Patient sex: M
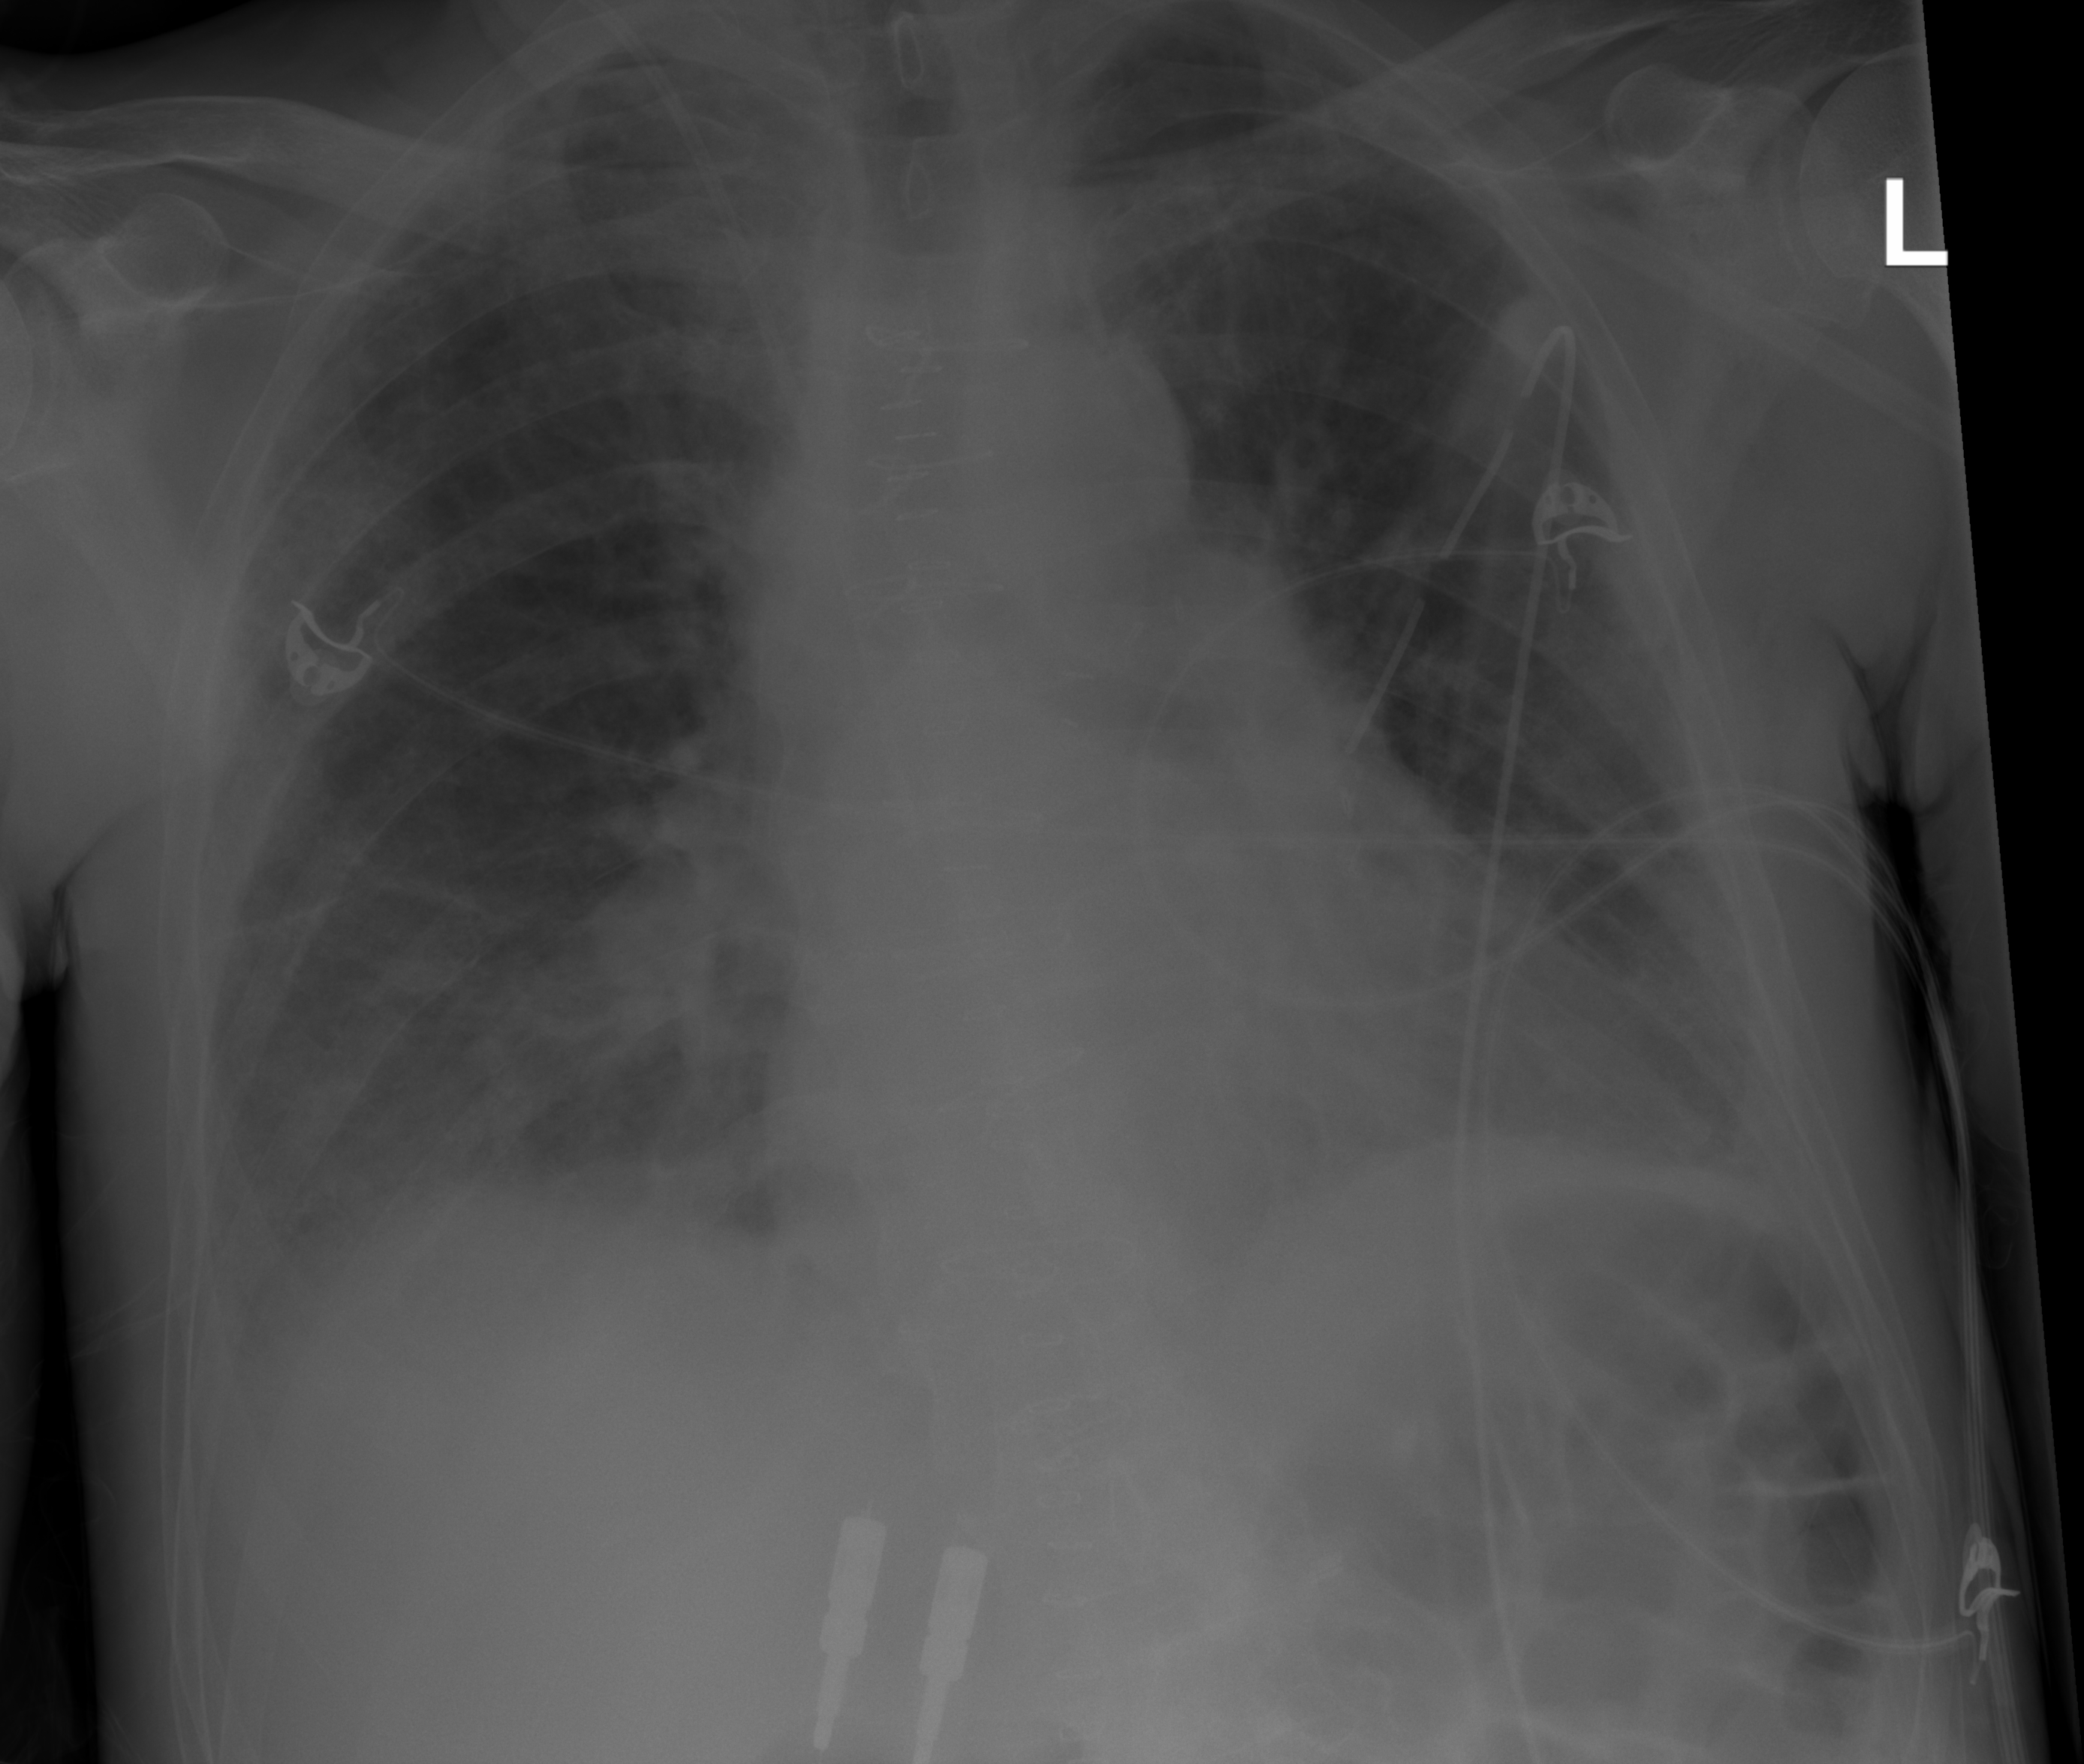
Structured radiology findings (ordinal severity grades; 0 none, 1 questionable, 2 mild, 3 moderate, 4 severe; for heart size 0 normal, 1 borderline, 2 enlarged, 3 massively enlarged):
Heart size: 0
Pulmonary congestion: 2
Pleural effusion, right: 2
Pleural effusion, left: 2
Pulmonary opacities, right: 2
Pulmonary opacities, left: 0
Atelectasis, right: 2
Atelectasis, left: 0